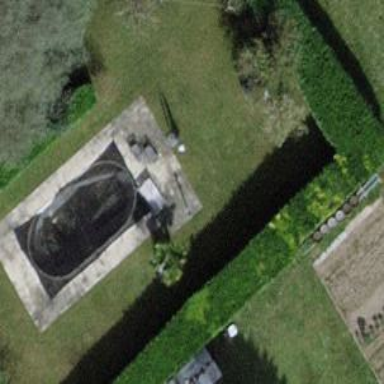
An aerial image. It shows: Outdoor personal swimming pool on leisure land.